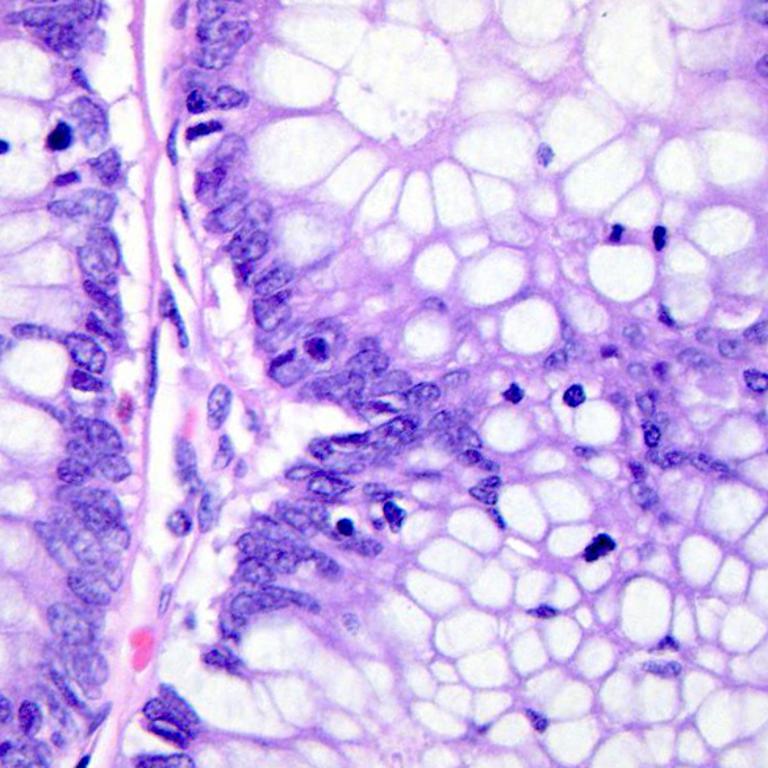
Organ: colon
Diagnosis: benign